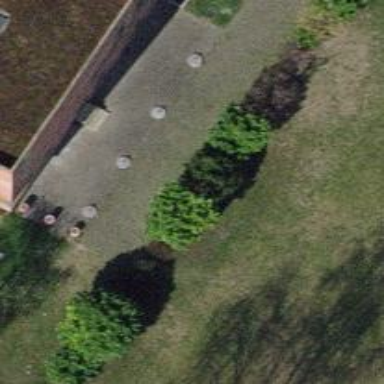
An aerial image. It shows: Urban tree with needleleaved evergreen leaves.